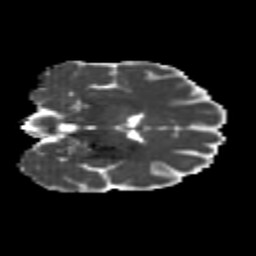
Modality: MD
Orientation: coronal
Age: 26
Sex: female
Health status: healthy
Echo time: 0.074 s